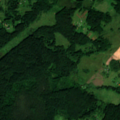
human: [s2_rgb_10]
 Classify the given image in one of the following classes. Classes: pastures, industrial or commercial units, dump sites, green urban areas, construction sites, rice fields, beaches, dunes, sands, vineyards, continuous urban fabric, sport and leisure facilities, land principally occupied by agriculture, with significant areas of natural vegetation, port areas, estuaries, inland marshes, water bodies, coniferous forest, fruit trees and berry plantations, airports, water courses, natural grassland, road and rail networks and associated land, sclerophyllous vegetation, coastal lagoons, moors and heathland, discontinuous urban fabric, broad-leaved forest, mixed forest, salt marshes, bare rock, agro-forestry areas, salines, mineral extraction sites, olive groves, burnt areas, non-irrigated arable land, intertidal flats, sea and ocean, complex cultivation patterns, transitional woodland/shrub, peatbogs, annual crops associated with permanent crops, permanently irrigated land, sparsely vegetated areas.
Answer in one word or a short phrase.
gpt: complex cultivation patterns, land principally occupied by agriculture, with significant areas of natural vegetation, broad-leaved forest